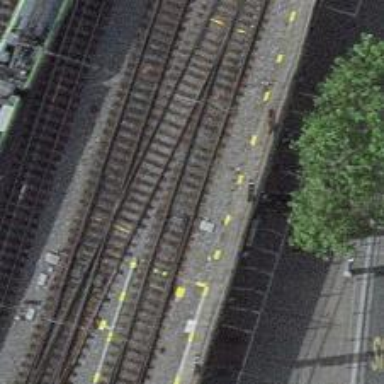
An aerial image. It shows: Single railway track with electrified contact line.